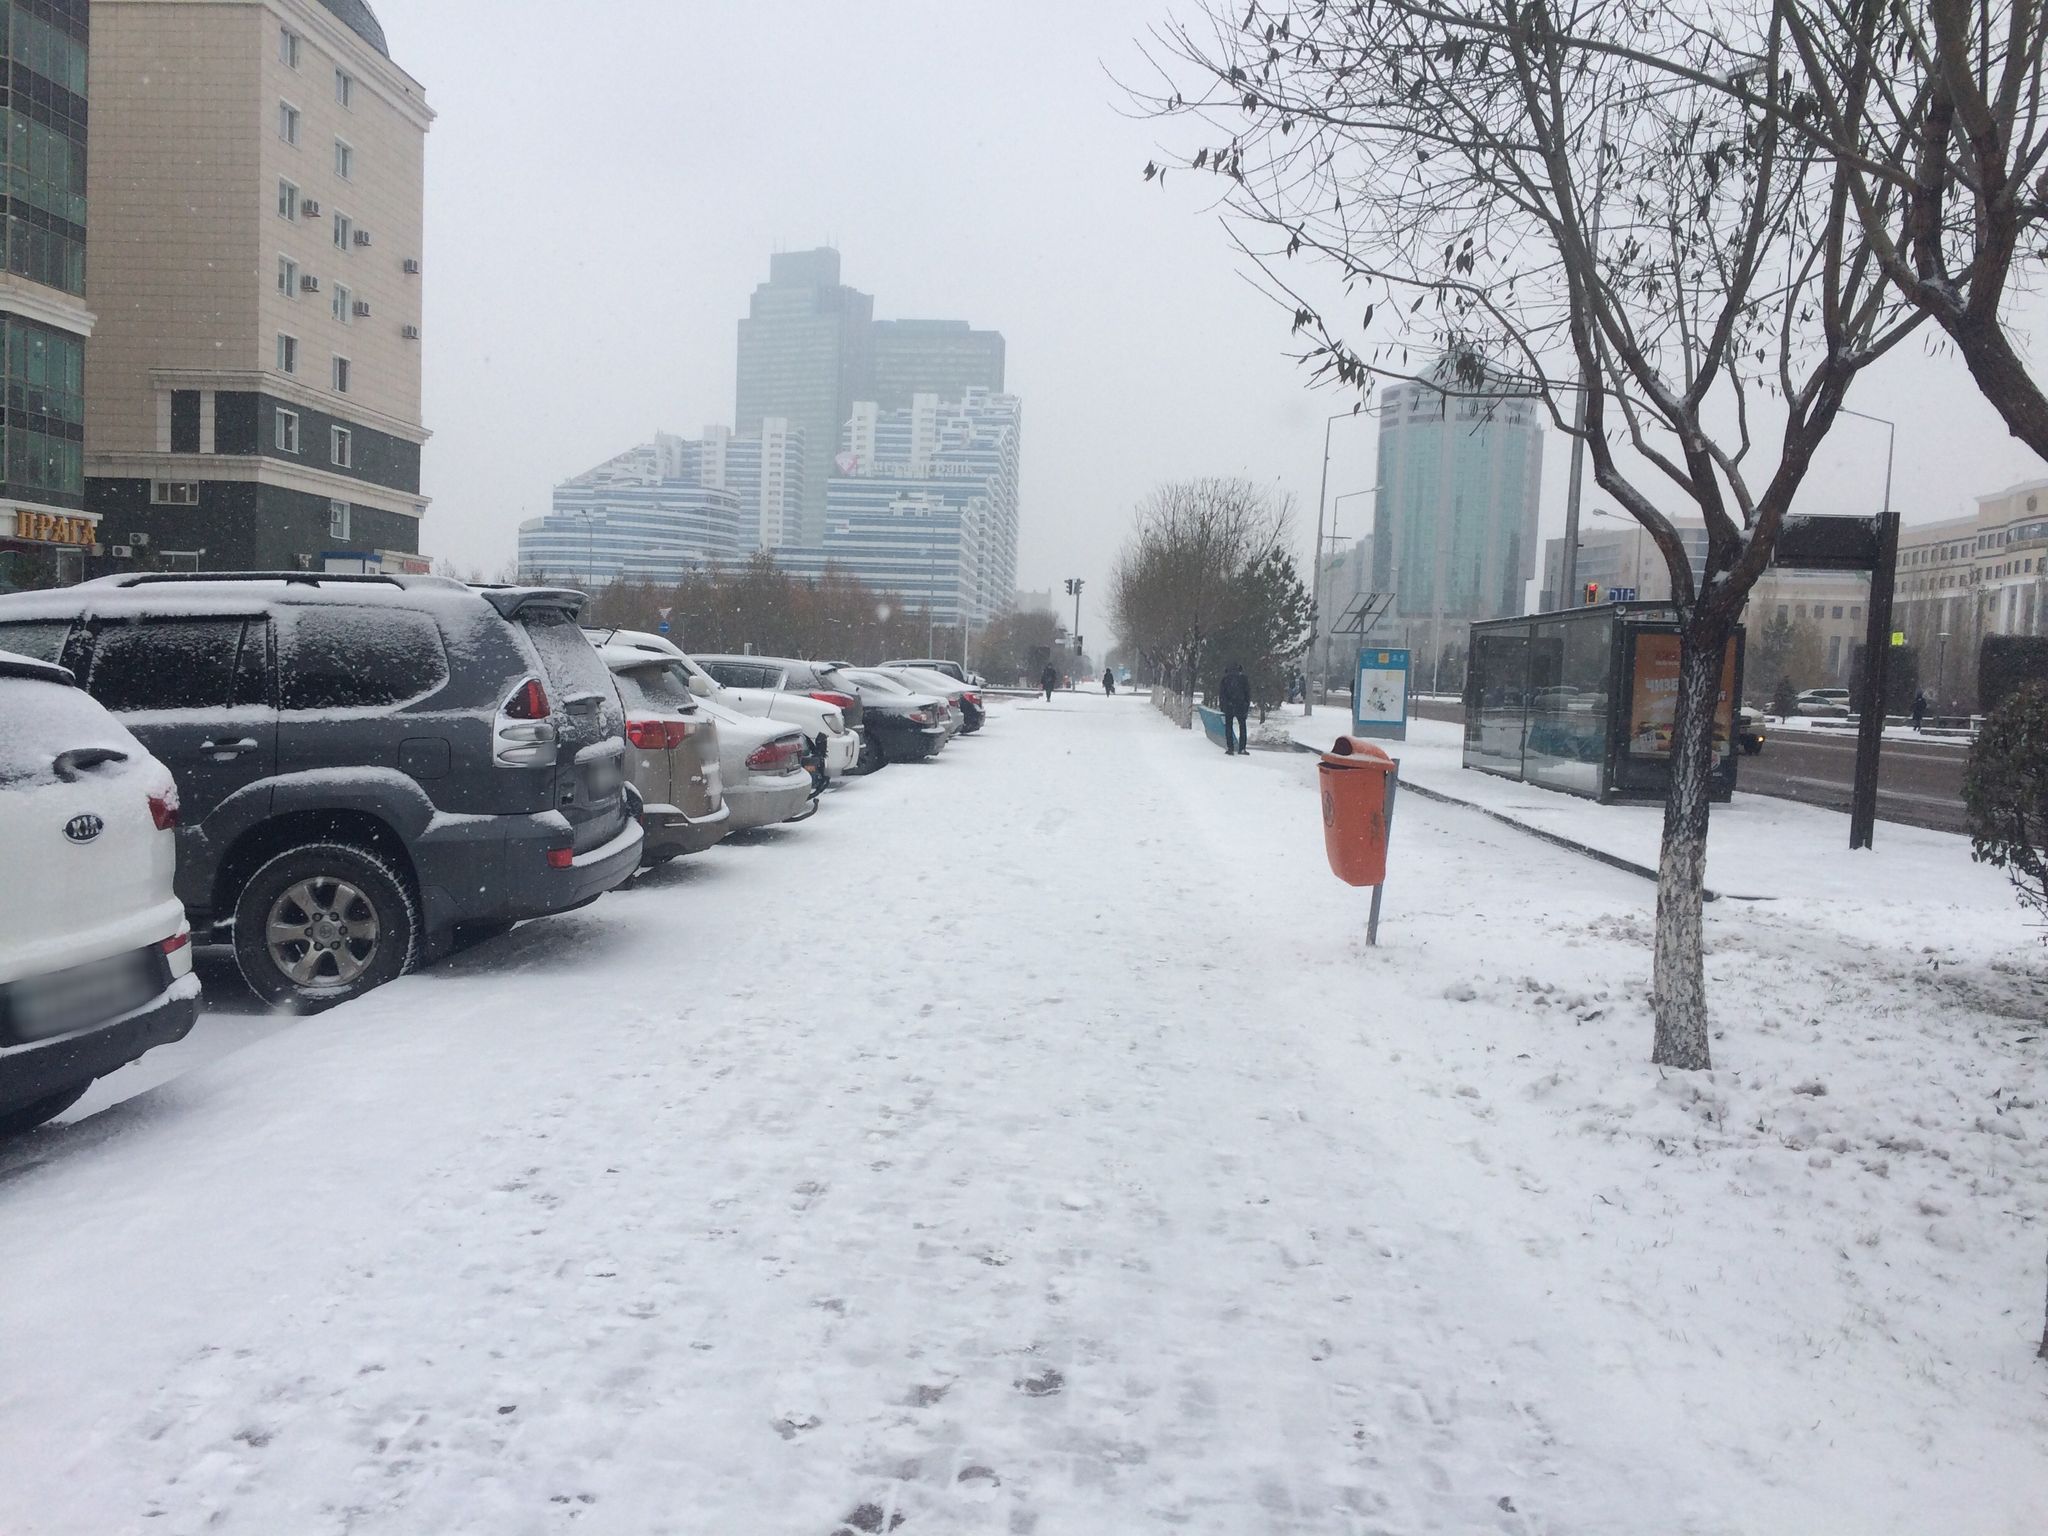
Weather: snowy
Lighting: day
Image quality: good
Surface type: walking surface
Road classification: secondary
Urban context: urban centre
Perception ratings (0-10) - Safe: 7.75, Lively: 6.8, Beautiful: 8.17, Boring: 2.62, Depressing: 4.09, Wealthy: 7.73